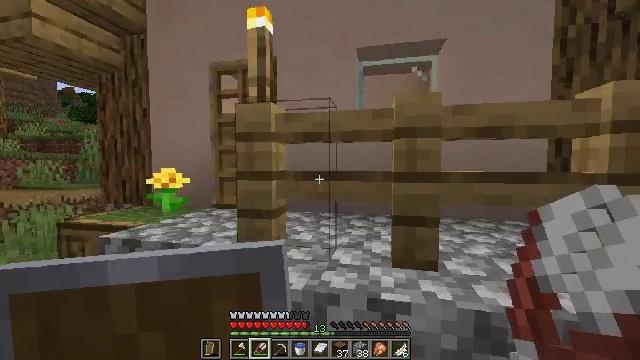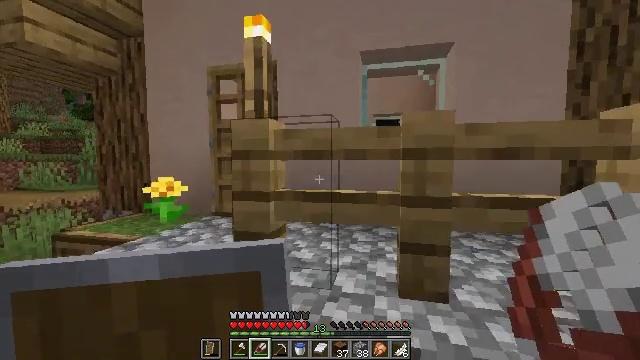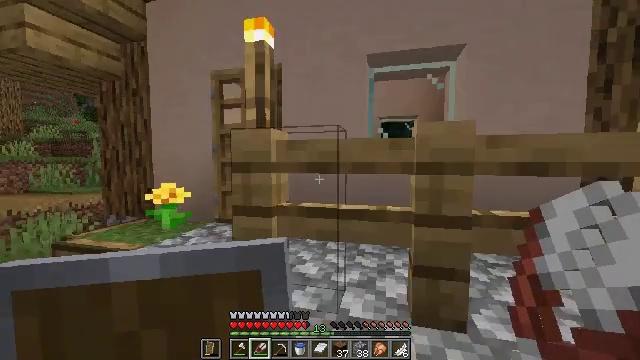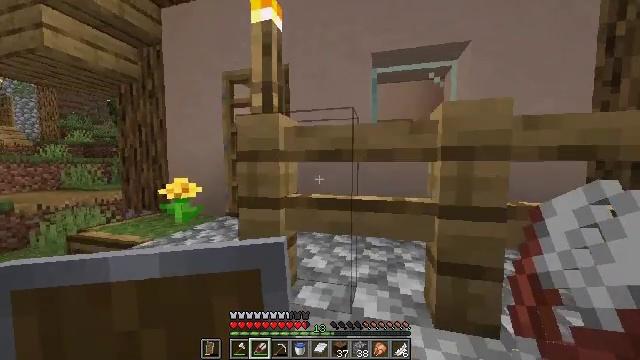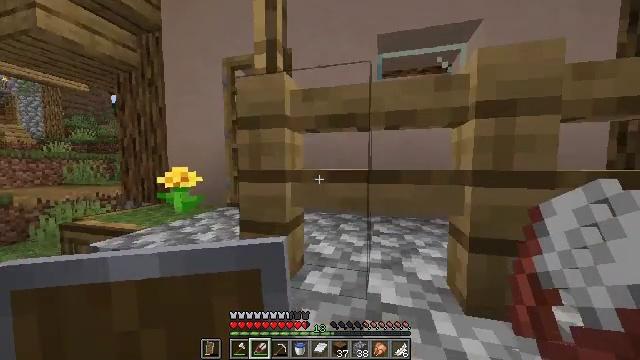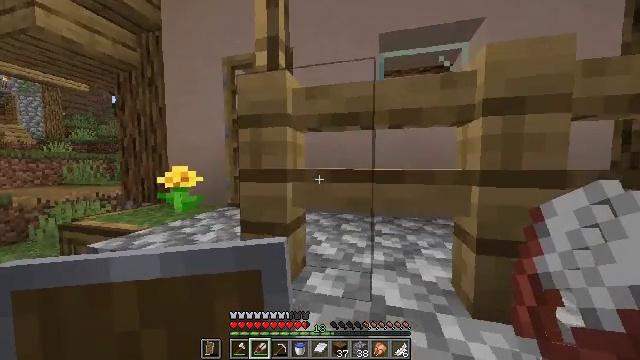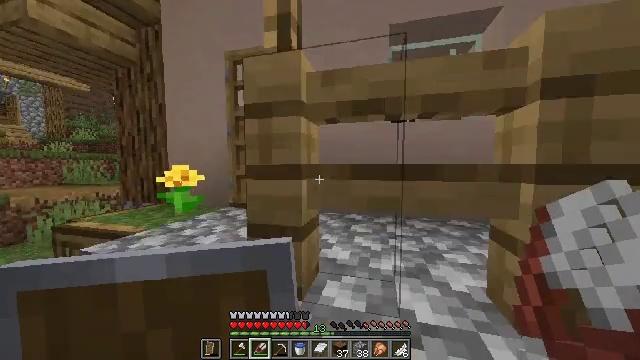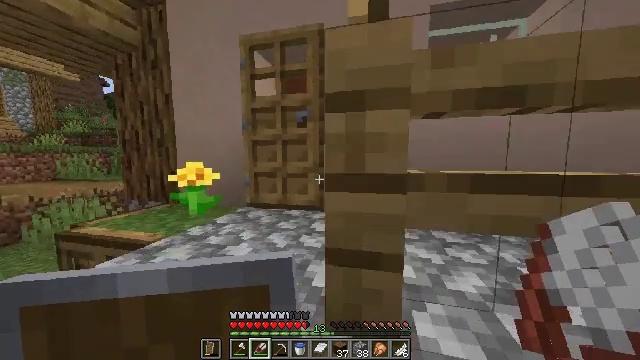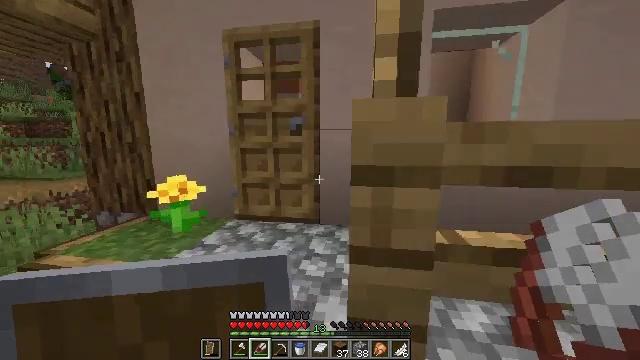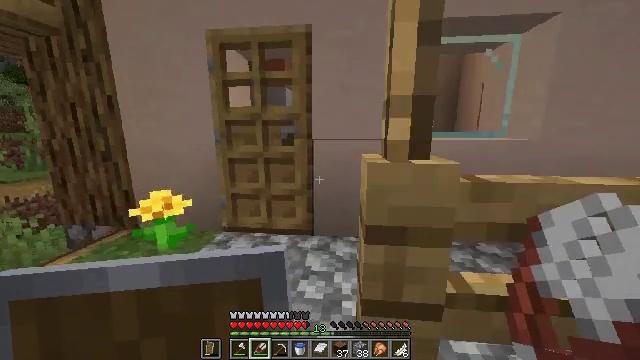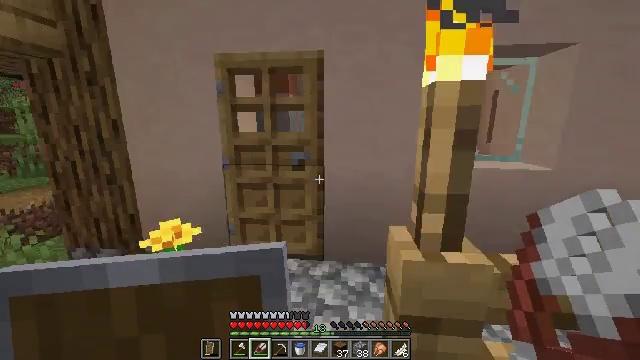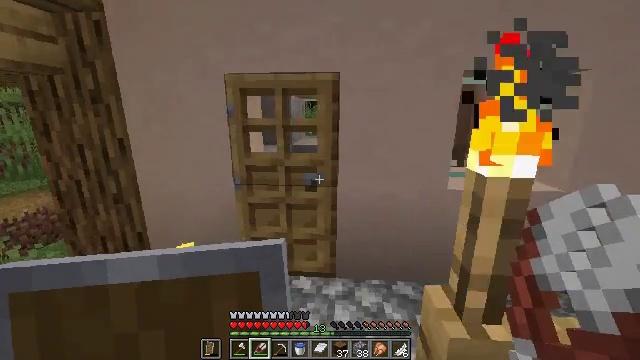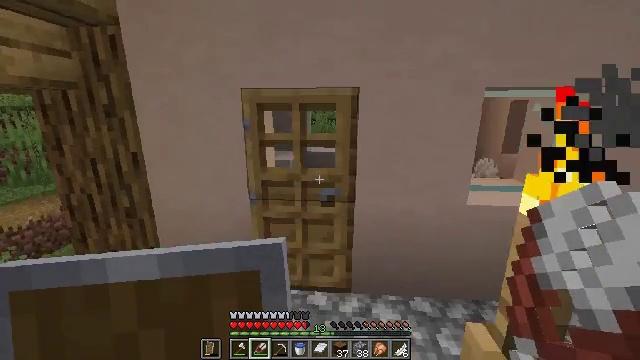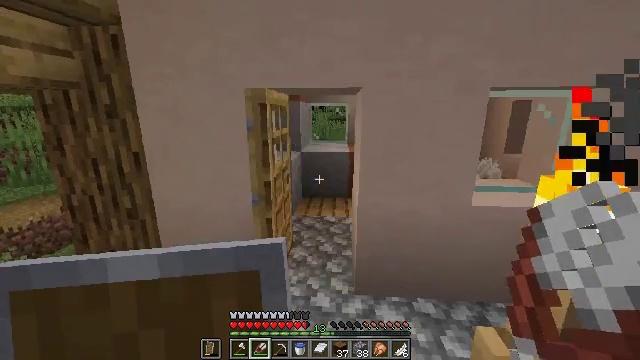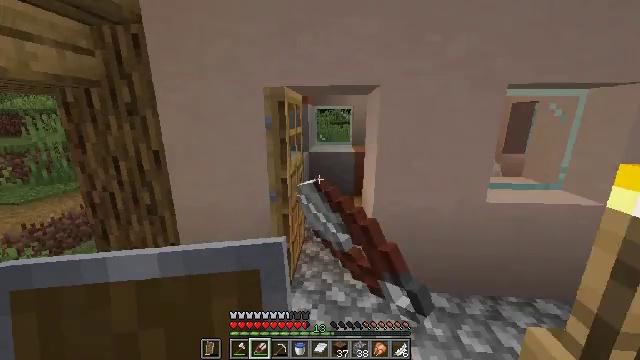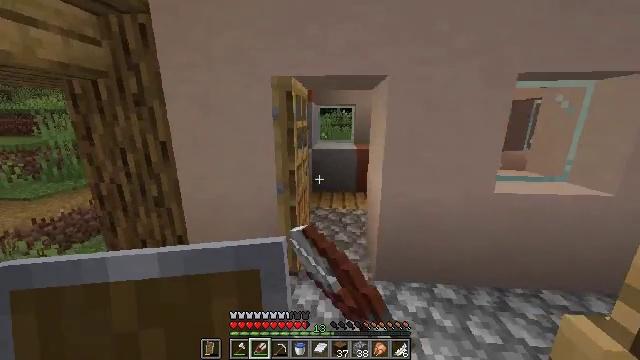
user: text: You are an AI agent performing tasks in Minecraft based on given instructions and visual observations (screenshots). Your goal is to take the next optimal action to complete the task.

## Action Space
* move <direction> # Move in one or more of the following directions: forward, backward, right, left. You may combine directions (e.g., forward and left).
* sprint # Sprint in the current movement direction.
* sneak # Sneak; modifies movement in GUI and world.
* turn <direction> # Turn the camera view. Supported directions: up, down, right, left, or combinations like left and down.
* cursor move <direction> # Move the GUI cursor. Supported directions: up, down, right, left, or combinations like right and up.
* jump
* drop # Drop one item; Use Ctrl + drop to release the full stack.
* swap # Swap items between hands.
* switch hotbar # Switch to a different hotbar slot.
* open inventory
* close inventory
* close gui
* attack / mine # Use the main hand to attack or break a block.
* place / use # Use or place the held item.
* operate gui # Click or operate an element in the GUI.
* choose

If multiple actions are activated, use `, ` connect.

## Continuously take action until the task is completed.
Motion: motion action
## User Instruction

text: Break the stonecutter to collect it.
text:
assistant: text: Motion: move forward and move left, sprint
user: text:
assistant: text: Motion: move forward and move left, sprint, turn left
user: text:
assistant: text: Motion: move forward and move left, sprint
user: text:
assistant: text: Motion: move forward and move left, sprint
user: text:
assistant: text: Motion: move forward and move left, sprint
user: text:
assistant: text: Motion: move forward and move left, sprint
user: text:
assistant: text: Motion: move forward and move left, sprint, turn right and down
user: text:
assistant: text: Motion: move forward and move left, sprint, turn right and down, jump
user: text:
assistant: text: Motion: move forward and move left, sprint, turn right and down, jump
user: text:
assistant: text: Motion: move forward and move left, sprint, turn down, jump
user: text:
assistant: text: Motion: move forward and move left, sprint, turn right and down, jump
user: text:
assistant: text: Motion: move forward, sprint, jump
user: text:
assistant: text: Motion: move forward, sprint, use / place
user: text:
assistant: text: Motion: move forward, sprint, use / place
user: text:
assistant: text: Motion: move forward, use / place
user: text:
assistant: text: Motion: move forward, turn right, use / place
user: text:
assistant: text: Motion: move forward, turn right and down
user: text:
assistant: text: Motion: move forward, turn right and down
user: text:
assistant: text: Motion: move forward
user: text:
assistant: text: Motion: move forward
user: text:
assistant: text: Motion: move forward and move right
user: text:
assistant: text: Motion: move forward and move right
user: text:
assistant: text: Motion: move forward
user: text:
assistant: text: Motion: move forward, turn left and down
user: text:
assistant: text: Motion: move forward
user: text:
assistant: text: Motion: move forward
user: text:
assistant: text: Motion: move forward, turn down
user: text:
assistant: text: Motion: move forward, turn down
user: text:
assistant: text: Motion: move forward
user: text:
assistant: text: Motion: no_op